Field crop: maize
Growth stage: 2
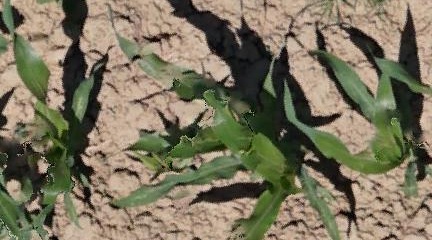
Species: maize